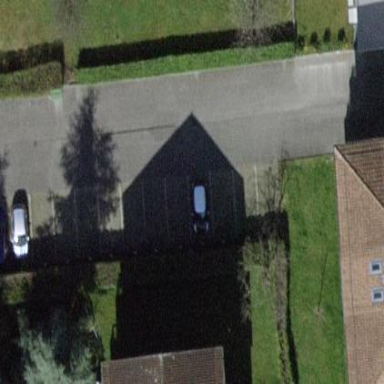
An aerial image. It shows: Street side parking area.